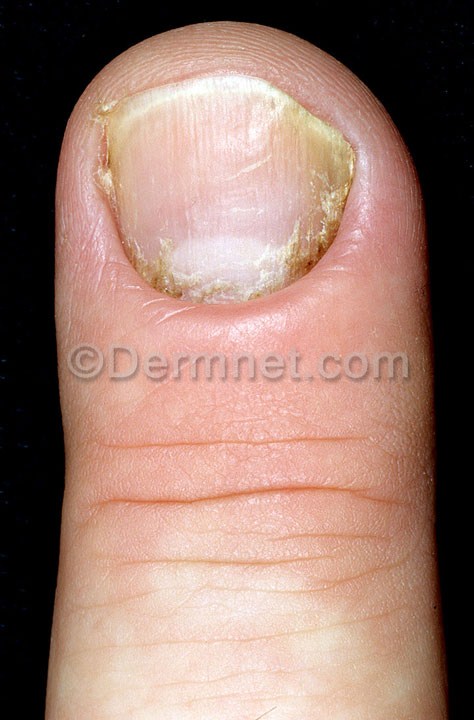
Disease: Nail Fungus and other Nail Disease